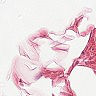
Metastatic tissue present: no